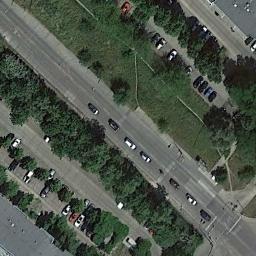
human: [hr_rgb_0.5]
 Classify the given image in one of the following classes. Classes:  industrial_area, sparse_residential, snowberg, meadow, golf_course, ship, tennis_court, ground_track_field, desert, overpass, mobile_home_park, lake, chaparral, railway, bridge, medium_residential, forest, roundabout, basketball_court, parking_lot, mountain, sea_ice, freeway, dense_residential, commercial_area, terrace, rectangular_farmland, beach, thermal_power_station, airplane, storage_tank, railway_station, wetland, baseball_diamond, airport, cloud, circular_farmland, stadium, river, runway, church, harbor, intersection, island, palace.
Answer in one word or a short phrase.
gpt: freeway